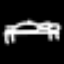
Label: bed